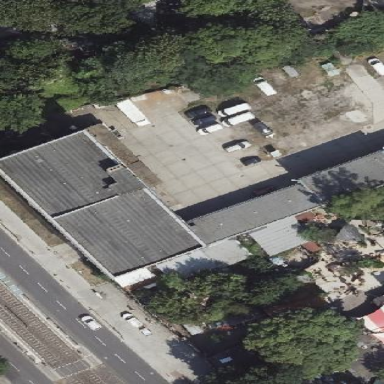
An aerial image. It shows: Flat-roofed commercial building.